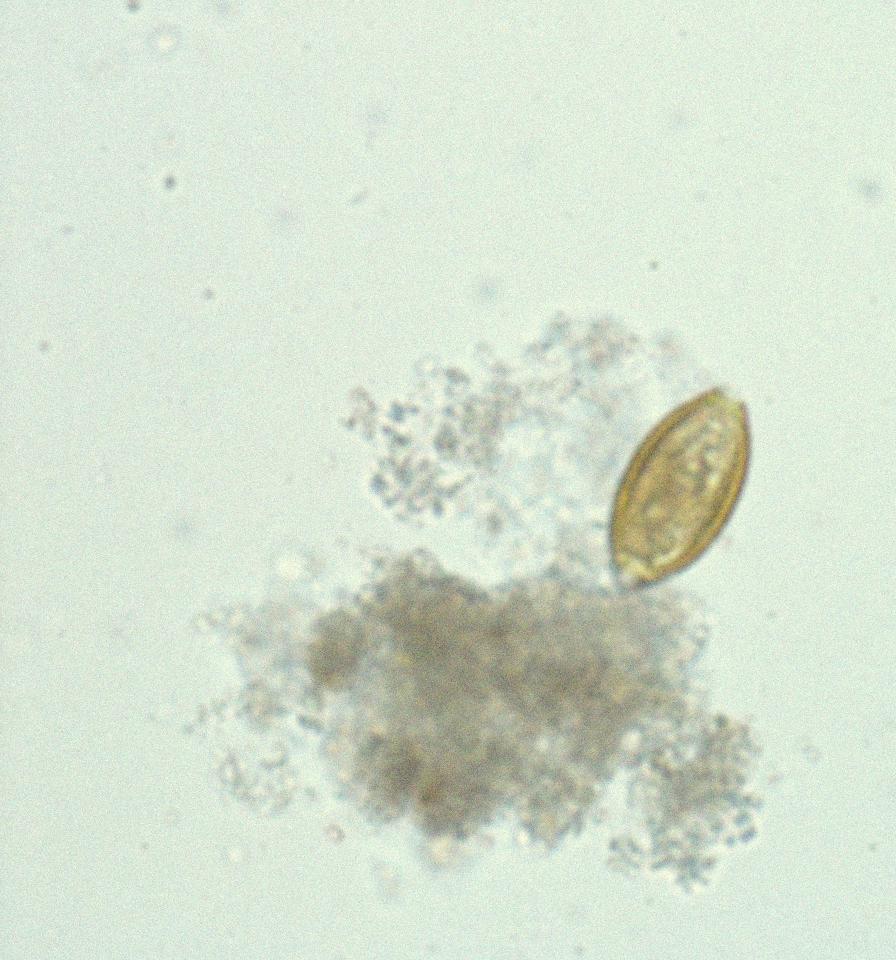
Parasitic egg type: Trichuris trichiura